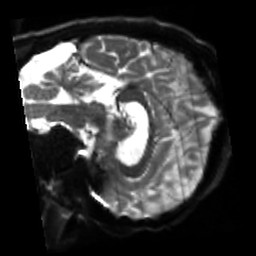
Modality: sbref
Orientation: sagittal
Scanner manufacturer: siemens
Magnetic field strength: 3 T
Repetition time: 4 s
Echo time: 0.0594 s